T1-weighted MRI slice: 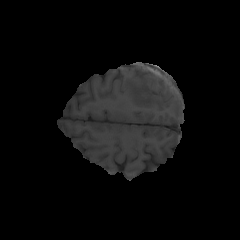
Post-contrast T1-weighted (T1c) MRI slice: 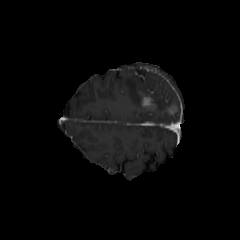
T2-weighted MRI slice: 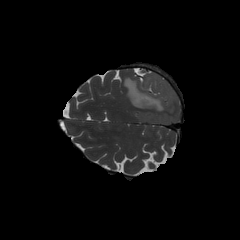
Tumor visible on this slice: yes